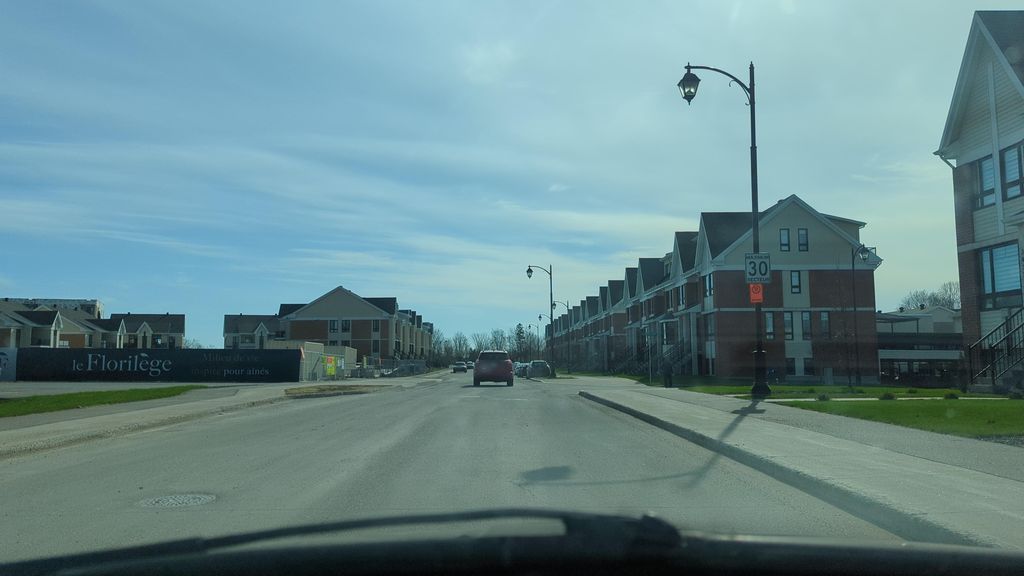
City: quebec_city